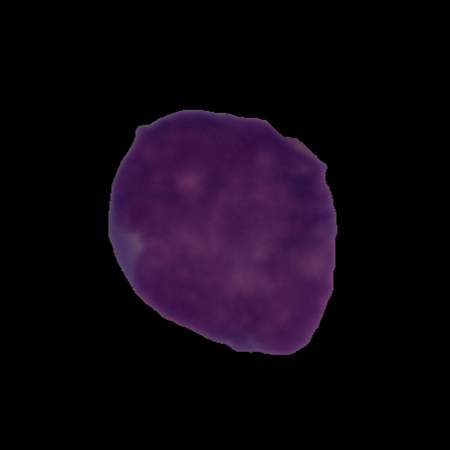
Label: healthy